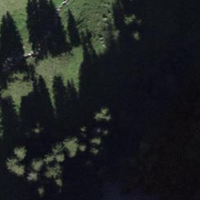
EUNIS habitat code: 41
Species observed at this site:
Dactylorhiza maculata